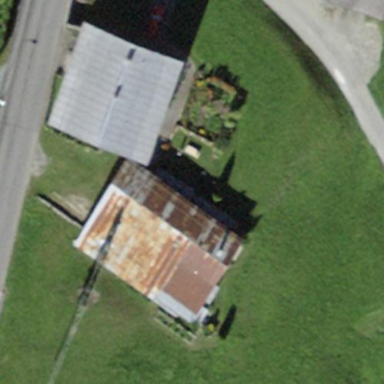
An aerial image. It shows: Shed building.